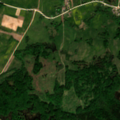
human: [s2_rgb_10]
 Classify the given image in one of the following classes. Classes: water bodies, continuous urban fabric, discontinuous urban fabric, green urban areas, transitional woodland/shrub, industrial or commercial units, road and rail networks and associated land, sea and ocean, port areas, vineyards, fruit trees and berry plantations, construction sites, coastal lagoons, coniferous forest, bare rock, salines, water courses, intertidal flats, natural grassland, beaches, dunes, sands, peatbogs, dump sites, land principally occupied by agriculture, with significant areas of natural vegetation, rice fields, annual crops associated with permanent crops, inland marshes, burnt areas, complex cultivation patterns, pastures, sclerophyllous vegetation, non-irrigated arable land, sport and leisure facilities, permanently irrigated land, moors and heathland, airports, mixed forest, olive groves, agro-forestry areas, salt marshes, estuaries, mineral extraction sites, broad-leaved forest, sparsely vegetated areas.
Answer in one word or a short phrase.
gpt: pastures, complex cultivation patterns, broad-leaved forest